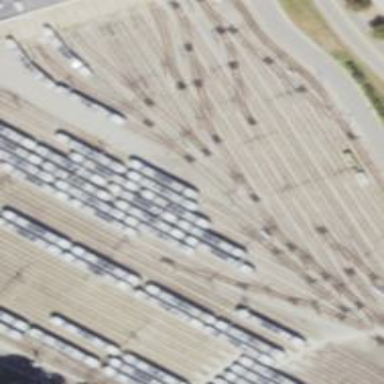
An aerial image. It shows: Light rail yard with electrified contact lines.